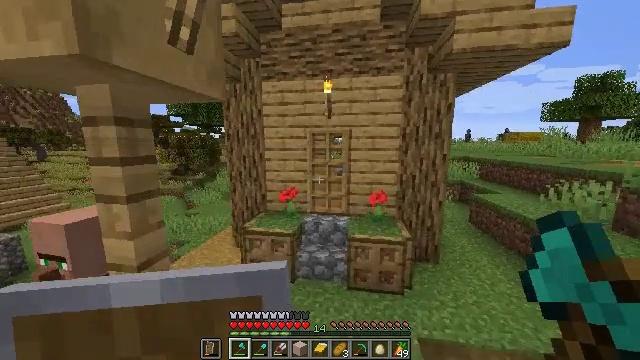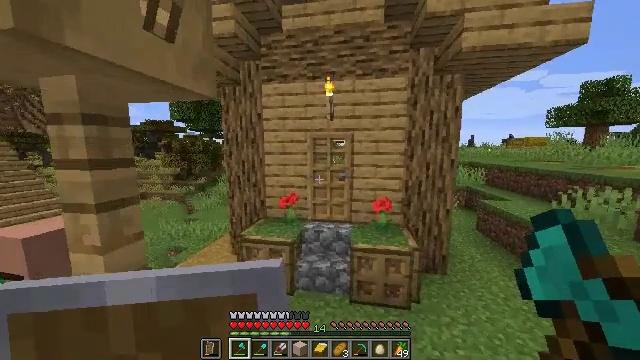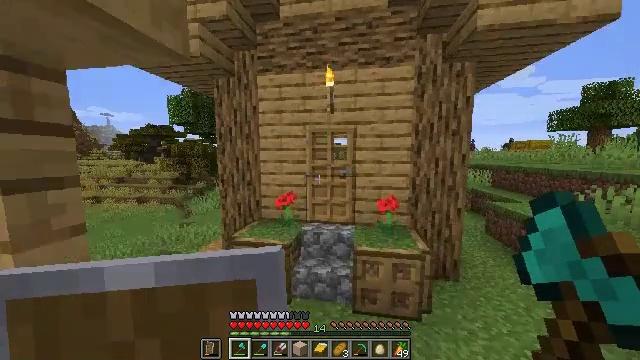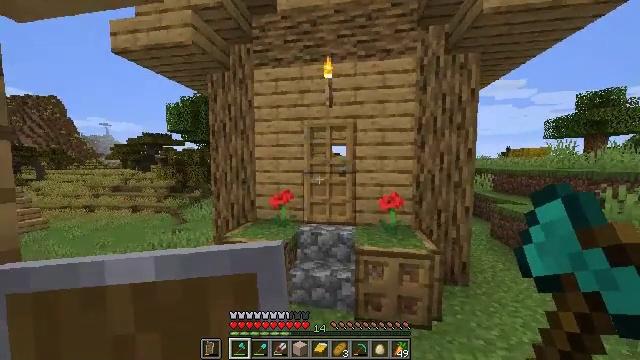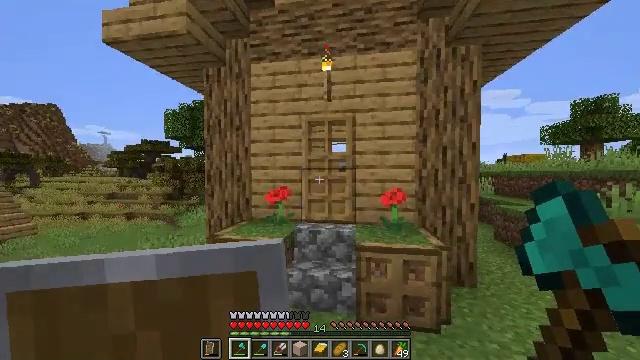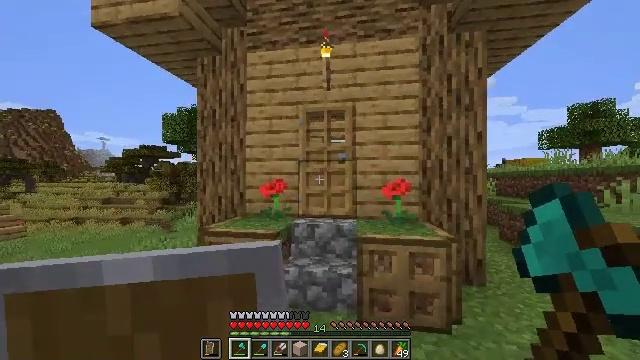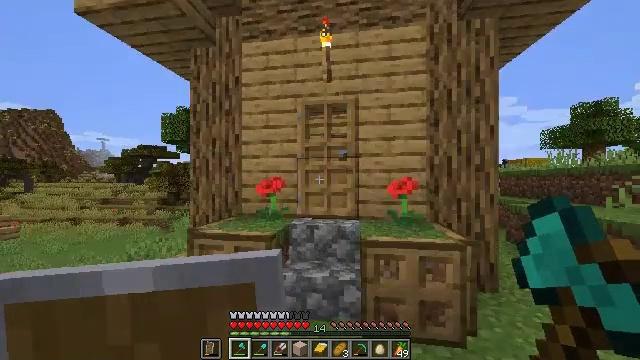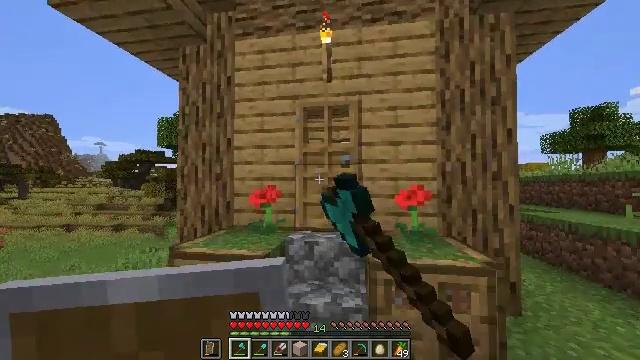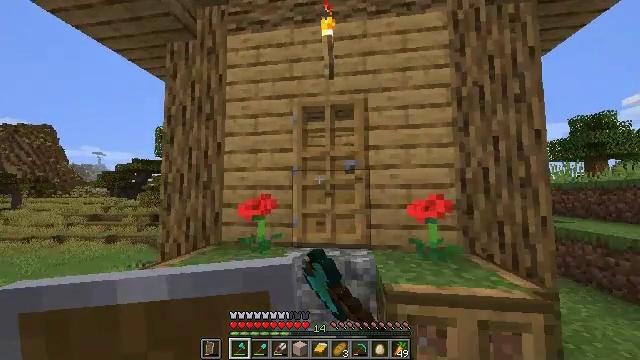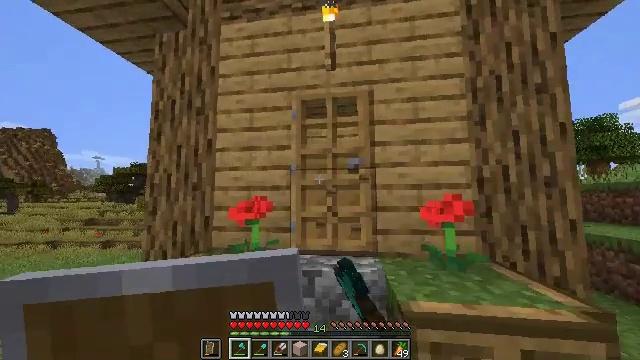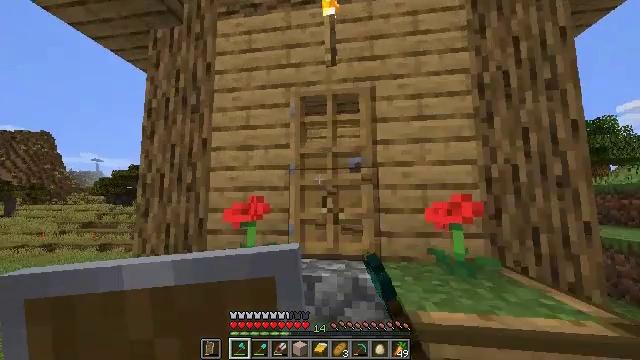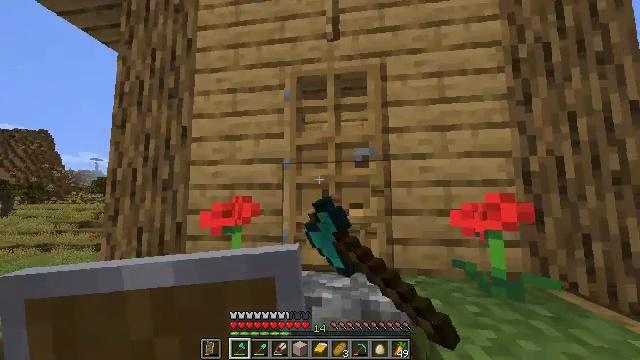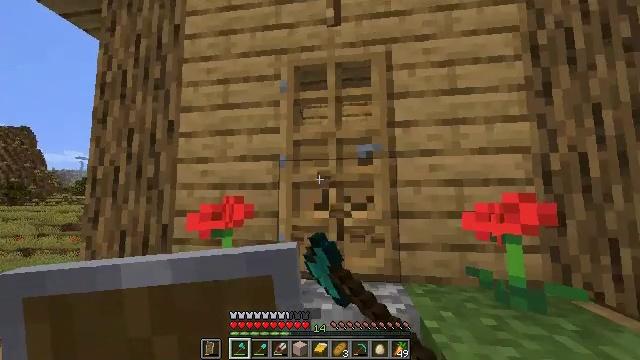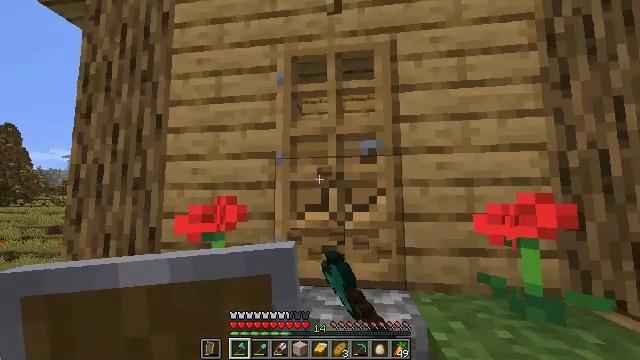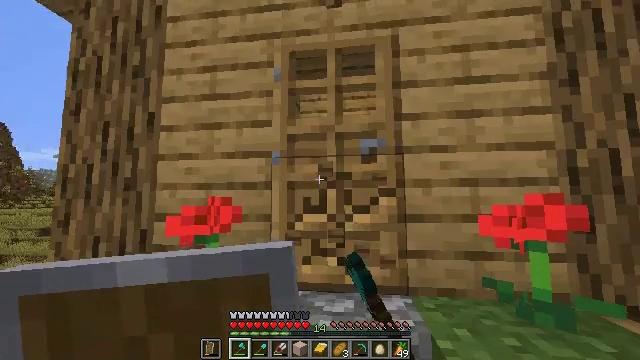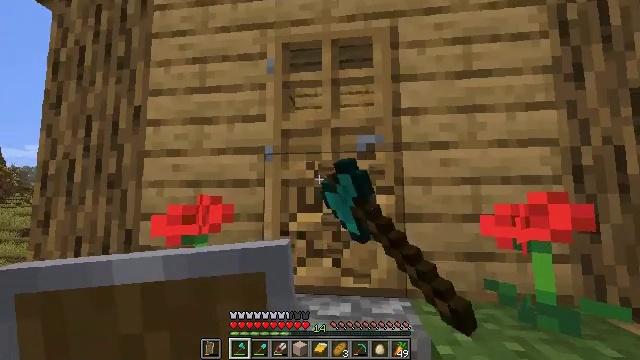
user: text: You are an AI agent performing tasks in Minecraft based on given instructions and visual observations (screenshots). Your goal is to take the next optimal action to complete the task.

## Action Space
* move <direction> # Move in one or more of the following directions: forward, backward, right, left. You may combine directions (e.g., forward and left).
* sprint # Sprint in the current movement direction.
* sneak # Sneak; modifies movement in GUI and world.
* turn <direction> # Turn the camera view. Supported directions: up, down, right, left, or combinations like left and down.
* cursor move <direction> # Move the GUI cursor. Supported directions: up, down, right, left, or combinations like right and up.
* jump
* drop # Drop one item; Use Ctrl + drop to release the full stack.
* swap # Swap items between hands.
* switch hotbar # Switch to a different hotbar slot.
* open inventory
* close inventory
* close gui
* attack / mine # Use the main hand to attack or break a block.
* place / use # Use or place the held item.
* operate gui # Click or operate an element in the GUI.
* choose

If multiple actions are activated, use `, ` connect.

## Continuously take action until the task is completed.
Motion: motion action
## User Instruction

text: Attack the oak door to gather it.
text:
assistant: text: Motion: move forward, turn up
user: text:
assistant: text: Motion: move forward, turn up
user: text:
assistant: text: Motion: move forward, turn up
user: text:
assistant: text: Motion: move forward, turn up
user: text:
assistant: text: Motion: move forward, turn up
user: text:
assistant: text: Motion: move forward, attack / mine
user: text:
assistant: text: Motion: move forward, turn up, attack / mine
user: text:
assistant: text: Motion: move forward, turn up, attack / mine
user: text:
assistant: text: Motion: move forward, attack / mine
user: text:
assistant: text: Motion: move forward, attack / mine
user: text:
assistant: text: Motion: attack / mine
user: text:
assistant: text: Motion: attack / mine
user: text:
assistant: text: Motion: attack / mine
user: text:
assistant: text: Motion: attack / mine
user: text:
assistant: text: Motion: attack / mine
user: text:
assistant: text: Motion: attack / mine
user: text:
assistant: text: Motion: attack / mine
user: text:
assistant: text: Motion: attack / mine
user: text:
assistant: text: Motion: attack / mine
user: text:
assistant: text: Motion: attack / mine
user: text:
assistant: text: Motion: attack / mine
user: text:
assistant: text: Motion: attack / mine
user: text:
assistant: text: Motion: attack / mine
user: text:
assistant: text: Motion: attack / mine
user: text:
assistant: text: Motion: turn right and down, attack / mine
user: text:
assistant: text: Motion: turn right and down
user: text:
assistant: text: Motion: turn right
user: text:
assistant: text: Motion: turn right and down
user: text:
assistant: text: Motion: move forward, turn right
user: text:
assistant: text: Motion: move forward